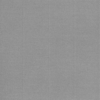
Label: dusty